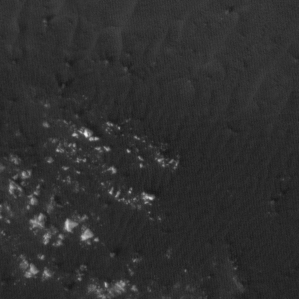
Label: non_frost